Chest X-ray:
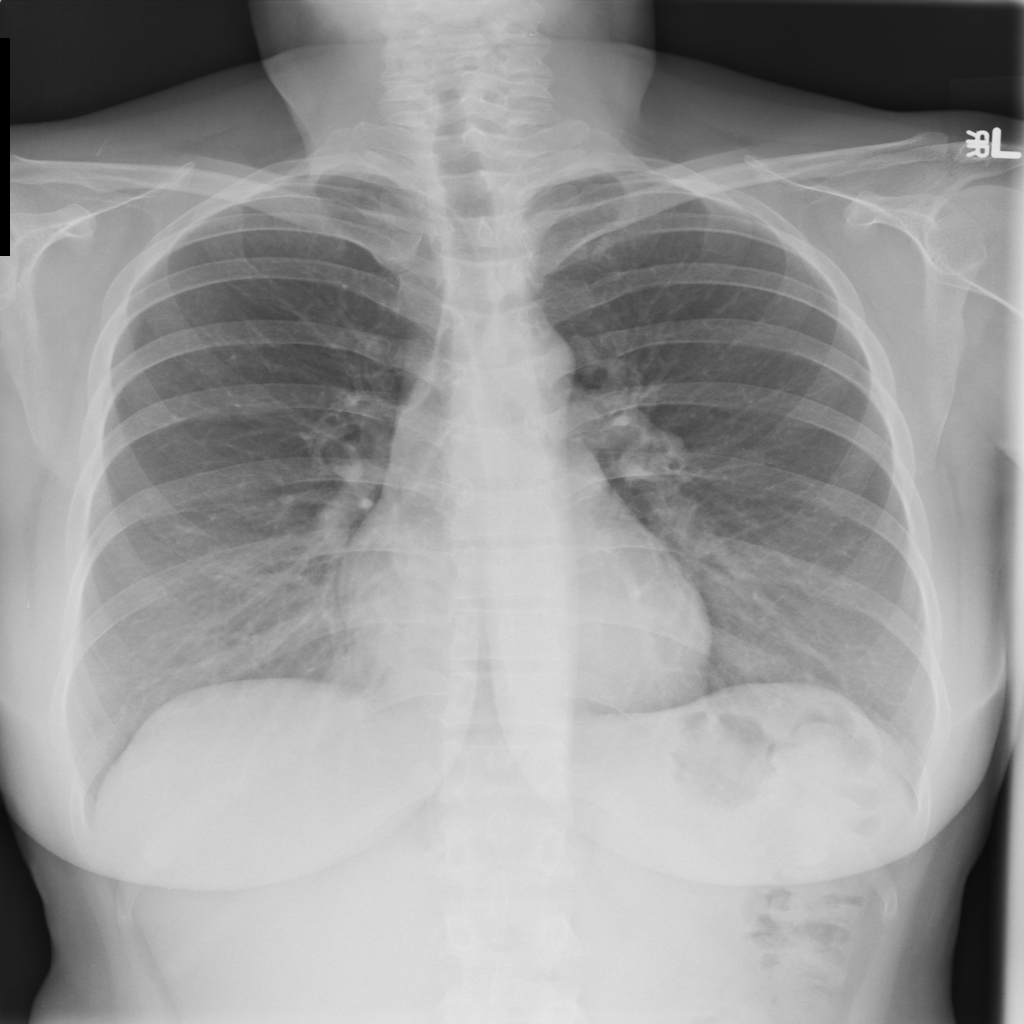
No abnormal finding: yes